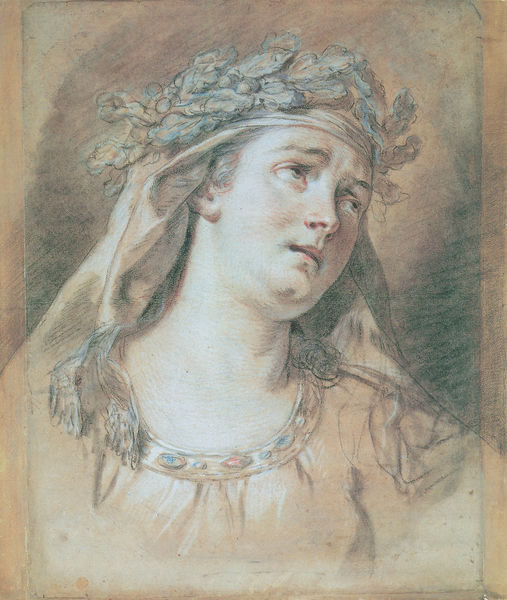
Titel: Kopfstudie: Schmerz
Künstler: Jacques-Louis David
Institution: Paris, Bibliothèque de l’école des Beaux-Arts
Schlagwörter: blau, blätter, gemälde, kopf, weiß, gelb, mädchen, ocker, blumen, braun, brust, frau, haar, kleid, licht, mund, nase, ohr, pastell, schmuck, schwarz, skizze, zeichnung, blick, schleier, tuch, haube, jung, augen, gesicht, kragen, bild, bildnis, hals, portrait, porträt, schauen, gewand, gold, haare, blatt, borte, edelsteine, traurig, brüste, farbig, bordüre, kopftuch, büste, geneigt, oben, entwurf, kranz, leiden, blumenkranz, eiche, eichen, sorge, eichenlaub, eicheln, sorgenfalten, blätterkrone, er medelsteine